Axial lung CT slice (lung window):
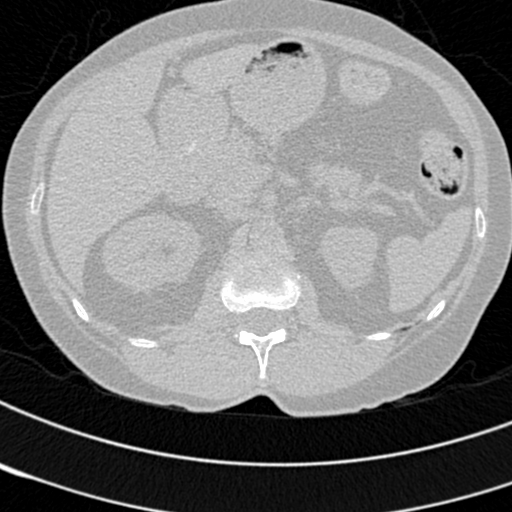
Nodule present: no